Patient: sex M, age 78
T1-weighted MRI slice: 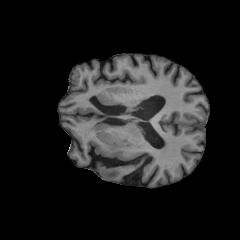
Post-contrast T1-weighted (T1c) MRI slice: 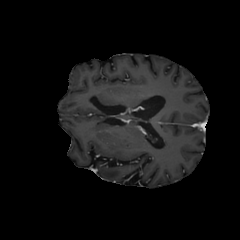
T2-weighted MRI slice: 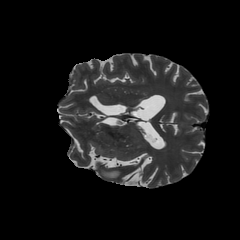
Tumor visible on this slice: yes
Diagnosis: Glioblastoma, IDH-wildtype
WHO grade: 4